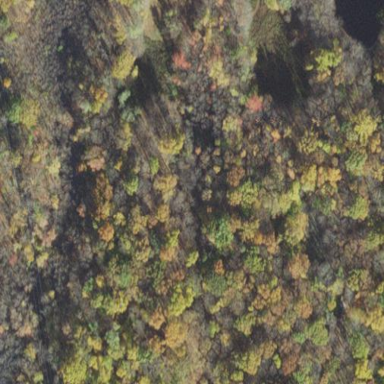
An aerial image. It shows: Existing preserved open space in the woodland.